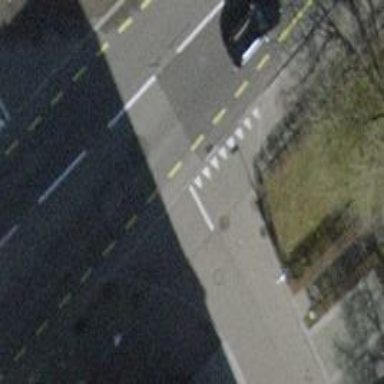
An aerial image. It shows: Asphalt sidewalk along the footway.